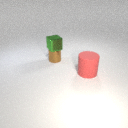
small brown metal cylinder below small green metal cube